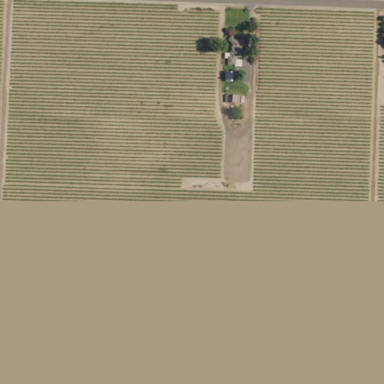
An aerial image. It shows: Vineyard.